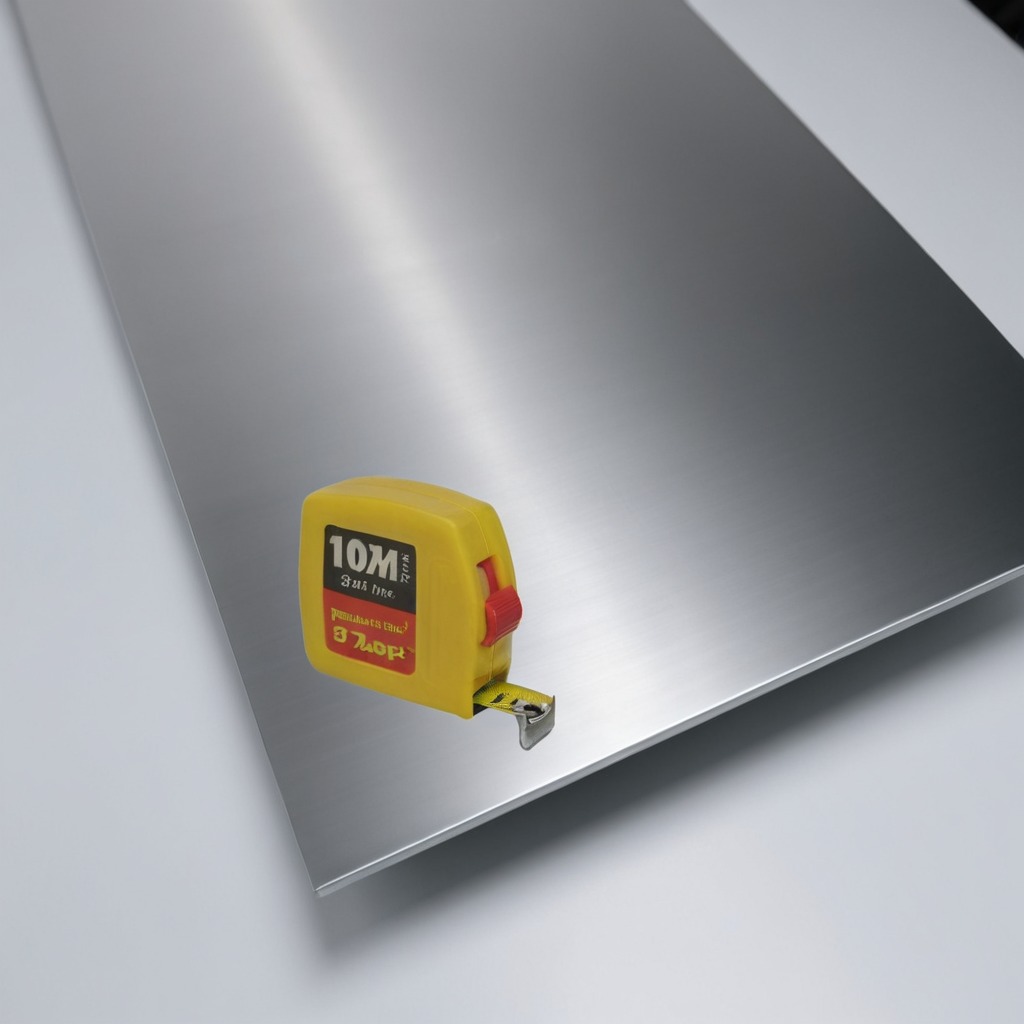
A measuring tape is lying on the stainless steel table.